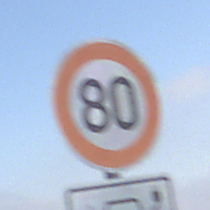
Verkehrszeichen: Geschwindigkeit80
Zusatzzeichen unten: HinweisDurchSinnbild22
Umgebung: Outdoor, Nature
Tageszeit: Midday
Wetter: PartlyCloudy
Licht: Natural
Jahreszeit: NotSpecified
Kontrast: HighContrast